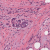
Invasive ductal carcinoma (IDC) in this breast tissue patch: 1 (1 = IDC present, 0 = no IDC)